Field crop: tomato
Growth stage: 2
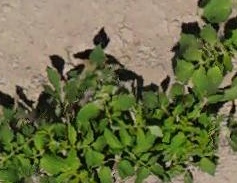
Species: tomato